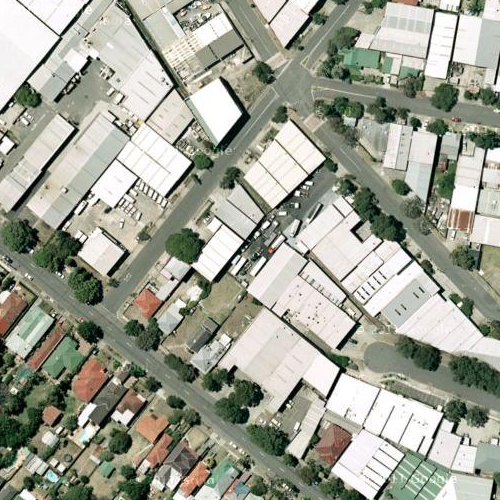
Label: sydney